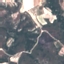
Land use / land cover: HerbaceousVegetation